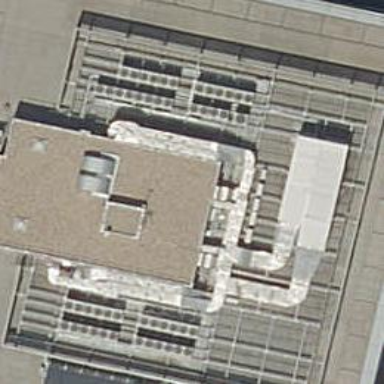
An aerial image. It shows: Office building.